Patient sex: M
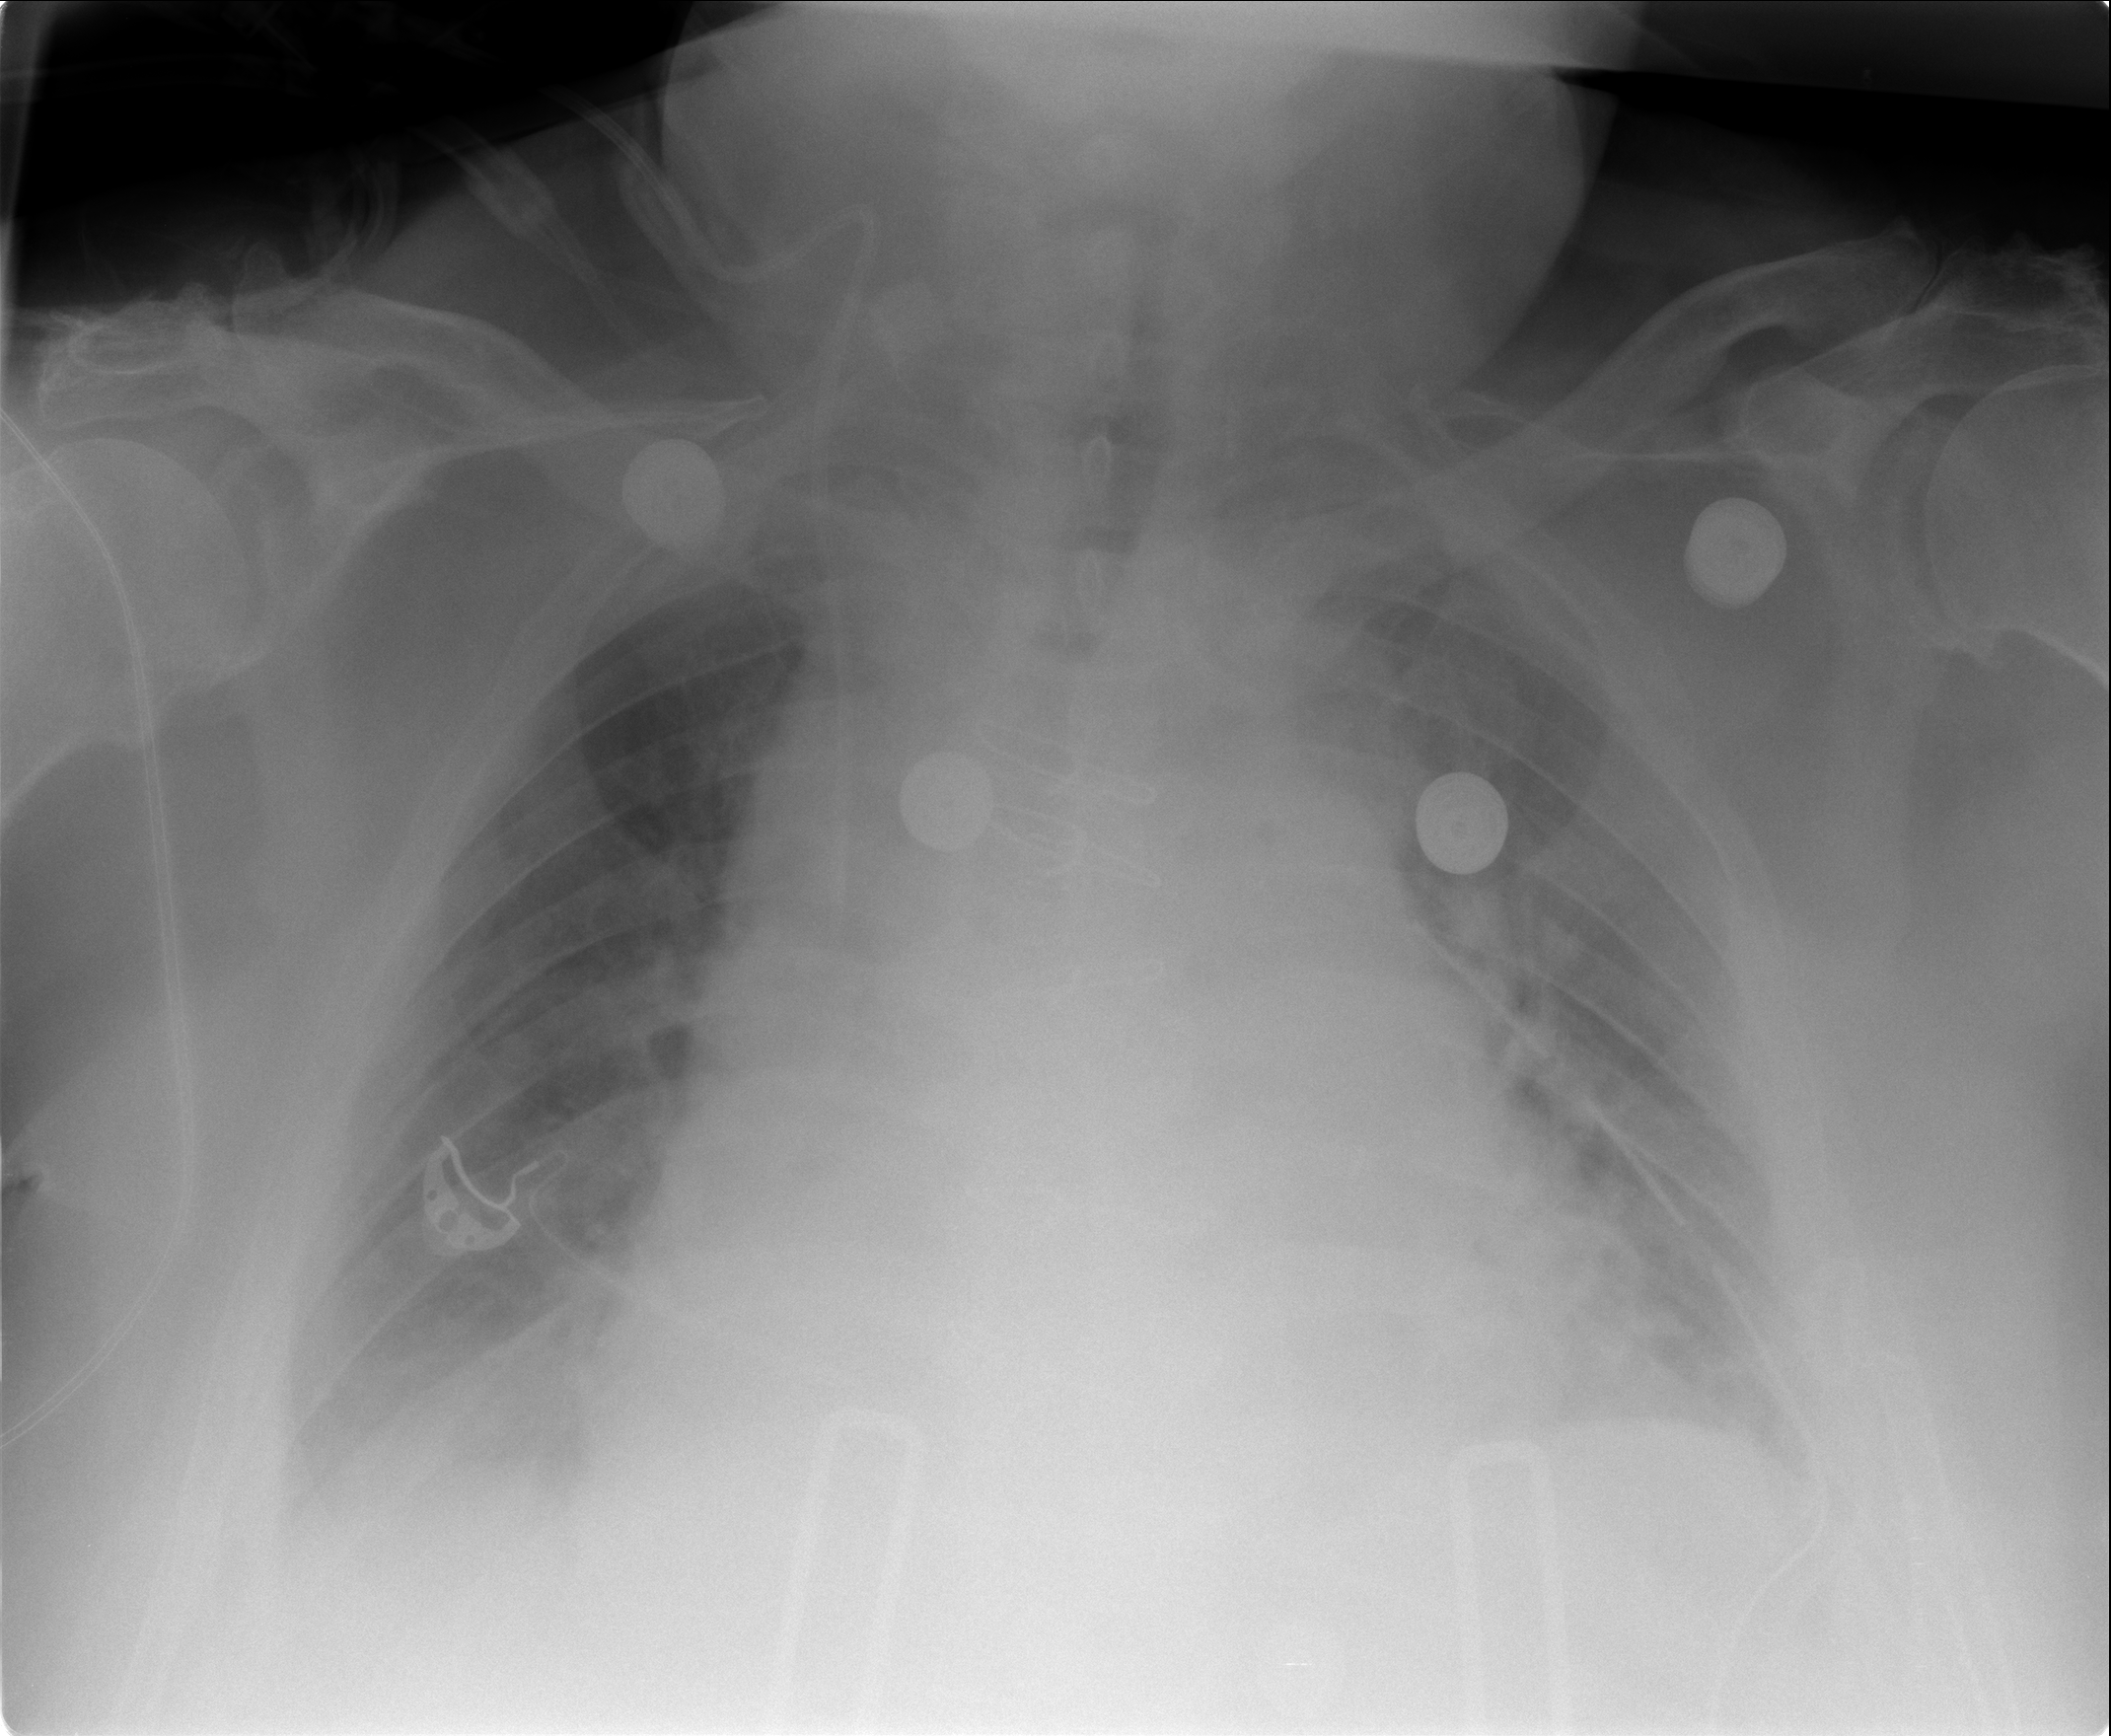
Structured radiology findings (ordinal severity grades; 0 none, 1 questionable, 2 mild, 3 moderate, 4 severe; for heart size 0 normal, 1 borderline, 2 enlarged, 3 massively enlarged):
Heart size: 2
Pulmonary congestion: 0
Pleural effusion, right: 2
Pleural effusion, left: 3
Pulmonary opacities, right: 1
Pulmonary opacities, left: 1
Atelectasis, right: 2
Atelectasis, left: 3